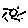
Label: sun